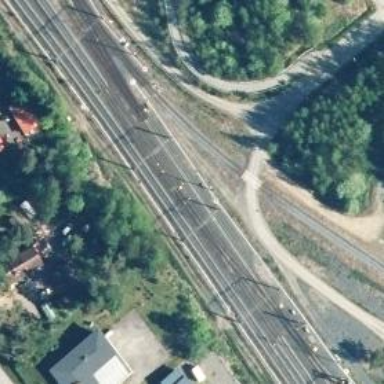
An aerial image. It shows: Railway track.